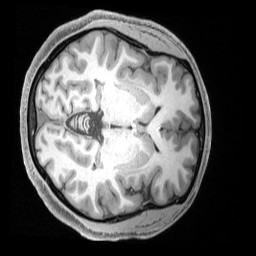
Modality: T1w
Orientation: axial
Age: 26
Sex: male
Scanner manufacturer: siemens
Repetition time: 2.4 s
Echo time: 0.00231 s